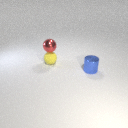
small red metal sphere above small yellow rubber sphere